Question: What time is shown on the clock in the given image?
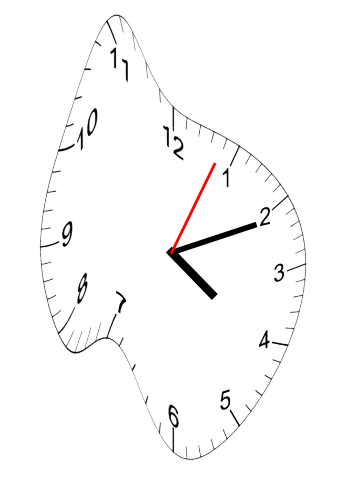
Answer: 04:11:04